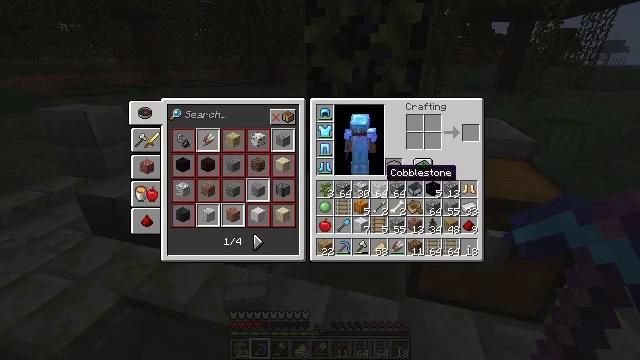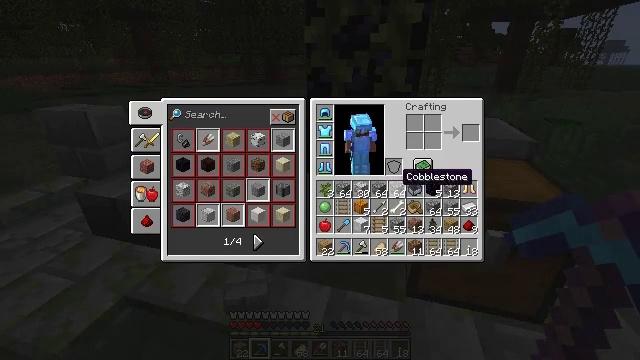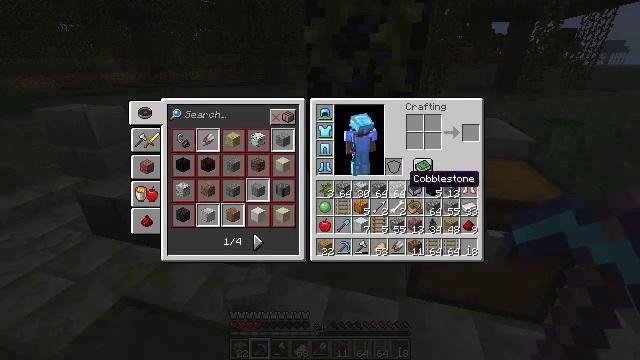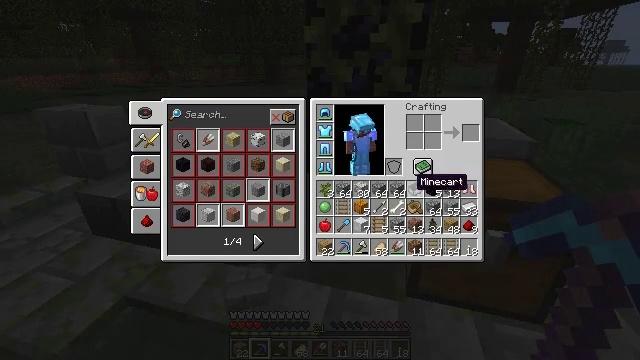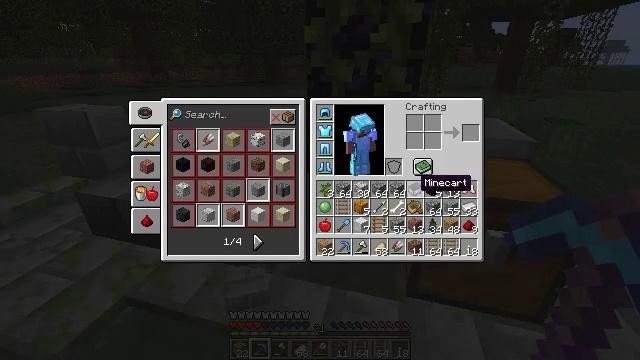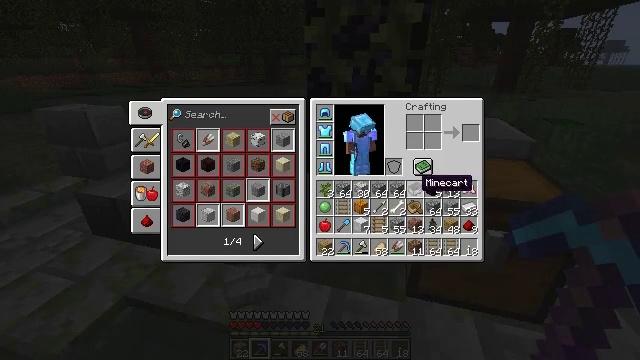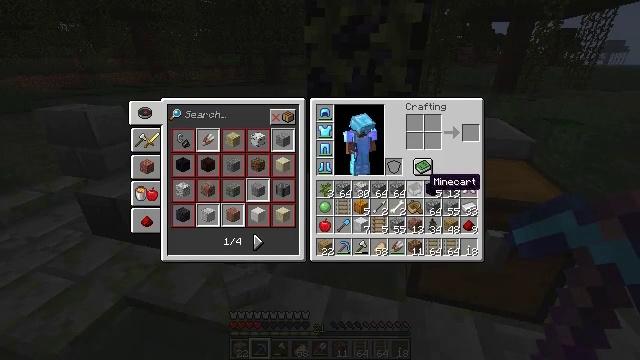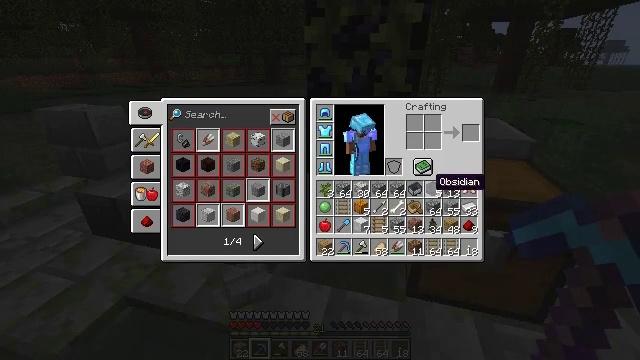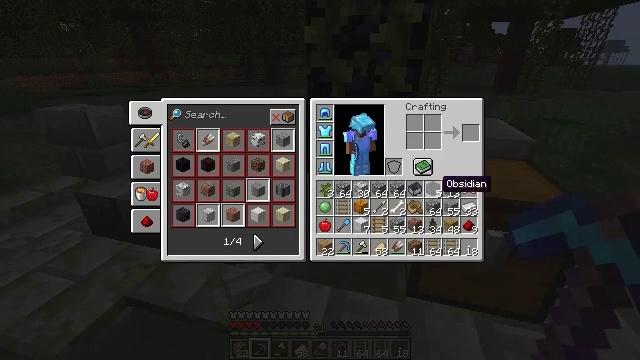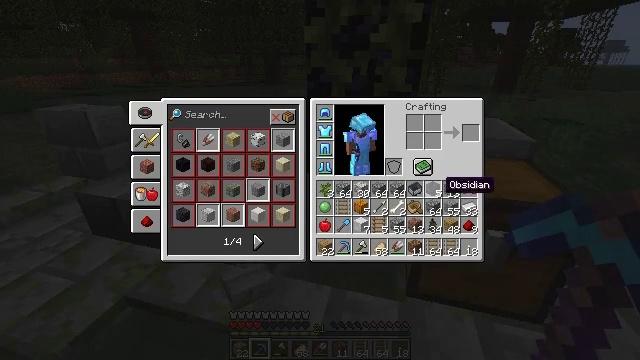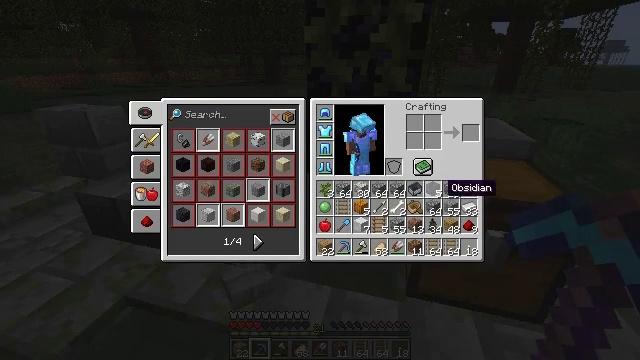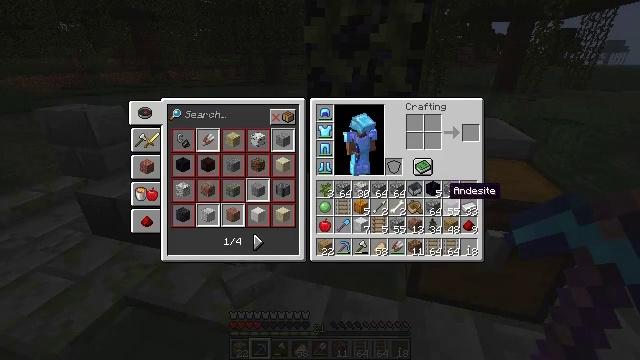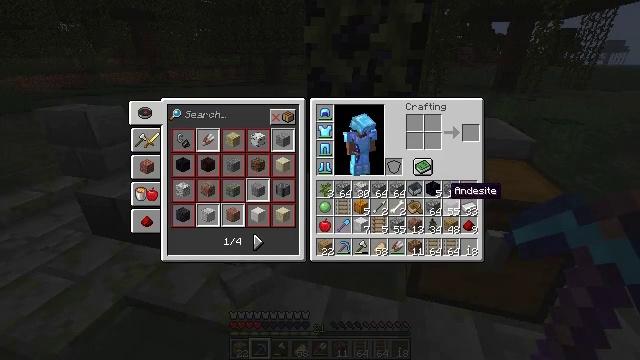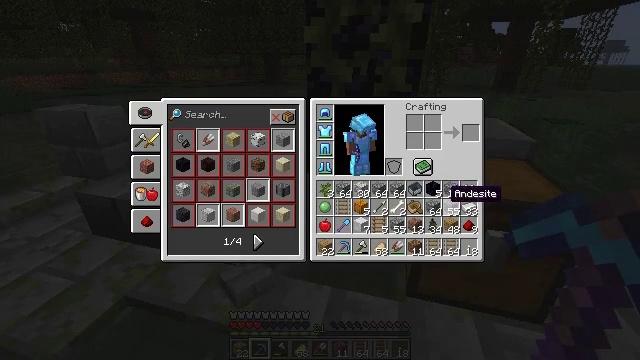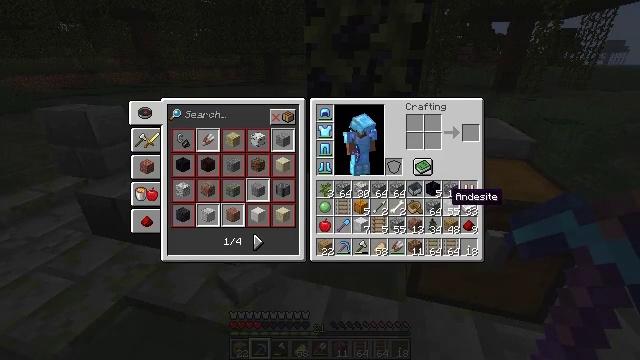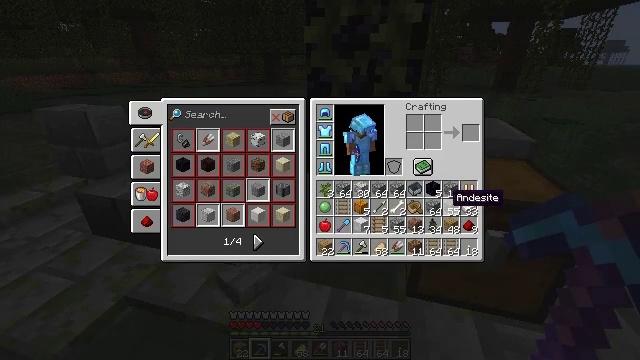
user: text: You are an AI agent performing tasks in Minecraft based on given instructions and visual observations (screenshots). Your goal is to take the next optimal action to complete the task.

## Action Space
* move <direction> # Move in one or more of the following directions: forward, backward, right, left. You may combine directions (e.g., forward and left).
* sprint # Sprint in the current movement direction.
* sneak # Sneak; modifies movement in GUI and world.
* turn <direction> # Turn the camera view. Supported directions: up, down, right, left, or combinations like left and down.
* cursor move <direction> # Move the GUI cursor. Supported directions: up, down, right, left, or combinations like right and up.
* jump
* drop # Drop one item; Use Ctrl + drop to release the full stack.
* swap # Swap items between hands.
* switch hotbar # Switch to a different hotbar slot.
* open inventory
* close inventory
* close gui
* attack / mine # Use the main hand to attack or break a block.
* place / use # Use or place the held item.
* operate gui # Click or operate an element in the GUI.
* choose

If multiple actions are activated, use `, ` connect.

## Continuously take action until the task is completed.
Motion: motion action
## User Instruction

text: Drop a stone brick slab.
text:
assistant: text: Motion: cursor move right
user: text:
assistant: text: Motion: cursor move right
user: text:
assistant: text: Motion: cursor move right
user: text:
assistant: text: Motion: no_op
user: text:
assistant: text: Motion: no_op
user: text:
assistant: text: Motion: cursor move right
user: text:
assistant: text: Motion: no_op
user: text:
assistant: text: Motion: cursor move right
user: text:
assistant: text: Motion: no_op
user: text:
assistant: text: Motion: no_op
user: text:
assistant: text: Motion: no_op
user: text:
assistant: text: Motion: no_op
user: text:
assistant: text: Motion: no_op
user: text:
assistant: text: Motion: no_op
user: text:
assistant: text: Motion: no_op
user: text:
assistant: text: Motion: no_op
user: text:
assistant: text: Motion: no_op
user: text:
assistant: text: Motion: no_op
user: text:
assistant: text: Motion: no_op
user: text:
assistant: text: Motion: no_op
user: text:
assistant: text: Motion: cursor move left
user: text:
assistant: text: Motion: no_op
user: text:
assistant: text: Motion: no_op
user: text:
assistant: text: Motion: no_op
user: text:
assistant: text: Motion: no_op
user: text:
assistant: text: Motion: no_op
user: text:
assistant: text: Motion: no_op
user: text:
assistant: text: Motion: no_op
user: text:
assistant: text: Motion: no_op
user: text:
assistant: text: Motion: operate gui